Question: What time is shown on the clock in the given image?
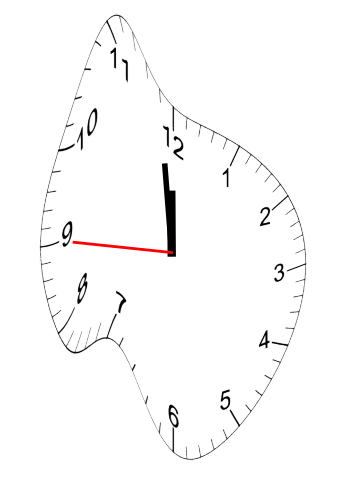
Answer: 11:58:45